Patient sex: M
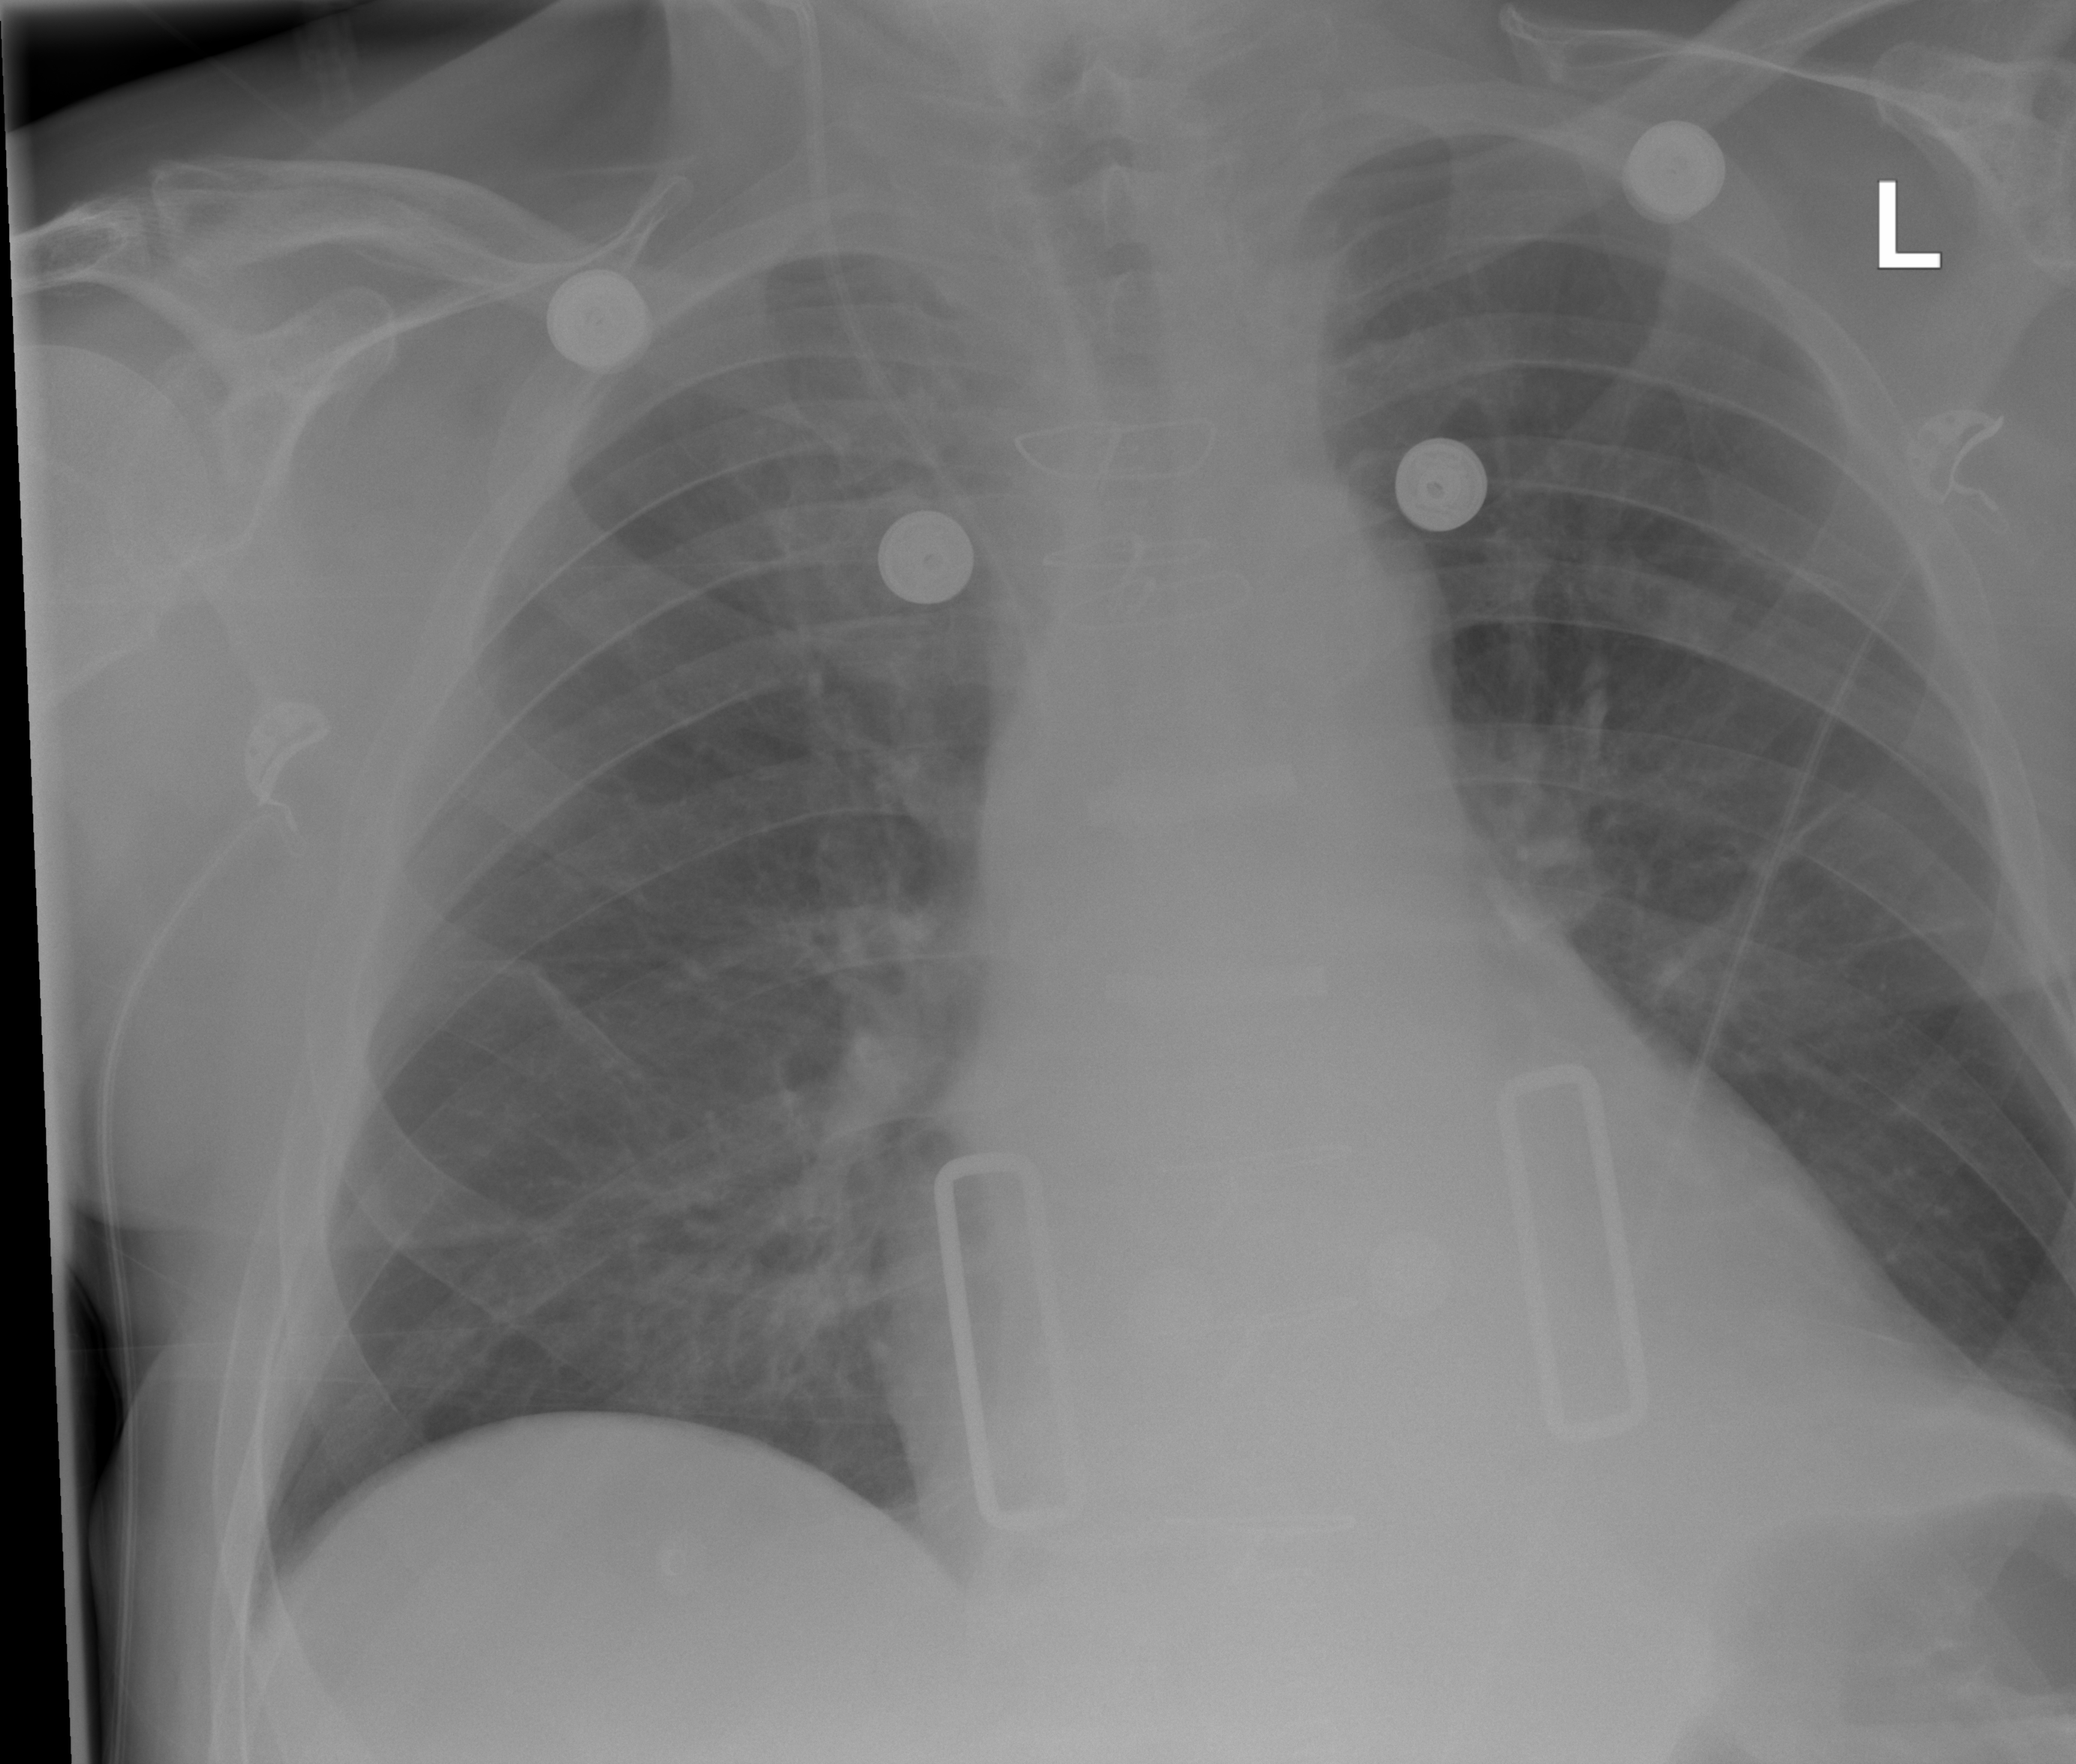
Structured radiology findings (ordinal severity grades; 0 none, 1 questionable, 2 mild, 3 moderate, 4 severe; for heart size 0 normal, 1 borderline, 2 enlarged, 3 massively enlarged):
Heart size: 1
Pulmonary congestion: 2
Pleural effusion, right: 0
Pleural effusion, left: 0
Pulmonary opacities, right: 2
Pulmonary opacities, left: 0
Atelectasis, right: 2
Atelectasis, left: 0